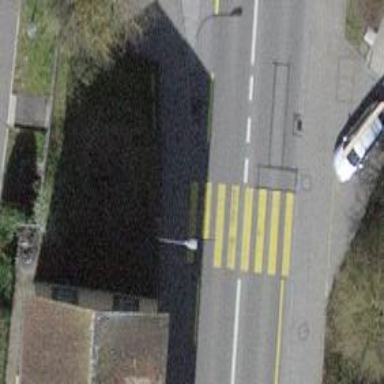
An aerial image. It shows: Concrete footway with marked crossing.